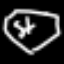
Label: octagon